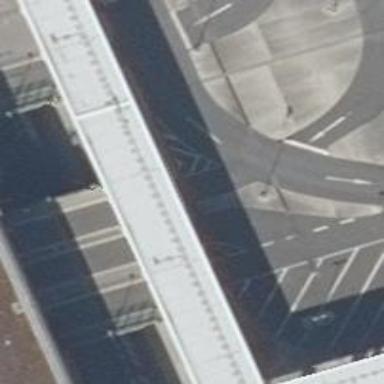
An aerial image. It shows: Secondary road with asphalt surface passing over bridge.